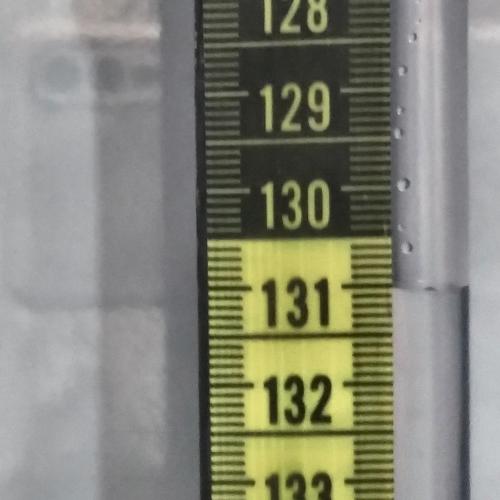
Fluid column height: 131.0 cm